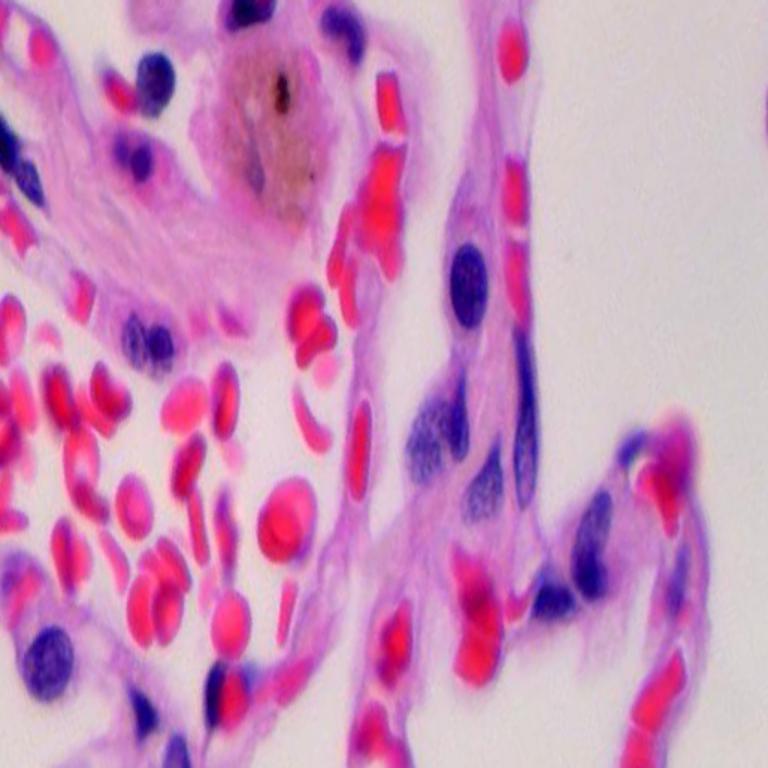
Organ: lung
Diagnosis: benign